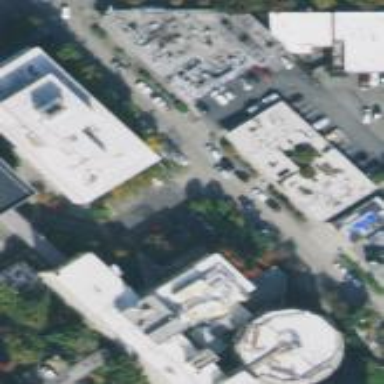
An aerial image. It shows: The parking lot at Ballard Medical Center.